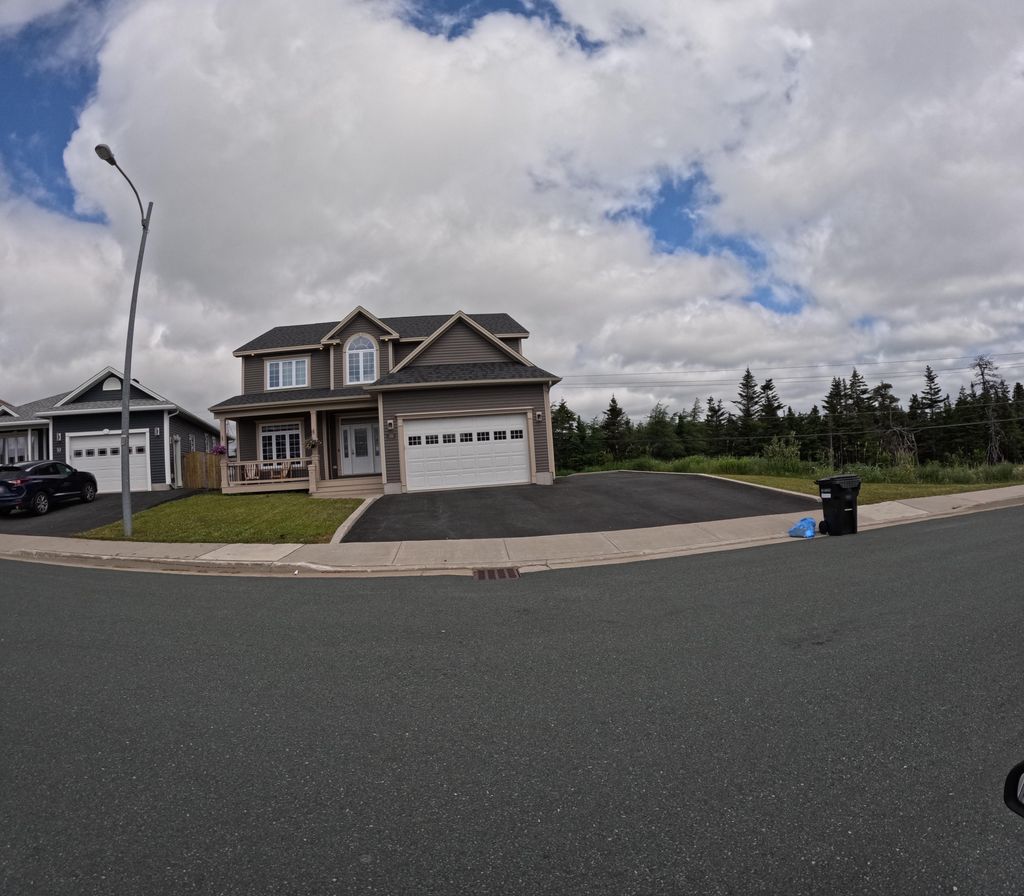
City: st_johns